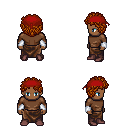
a pixel art fantasy rpg character, male body template, human, dark skin, brown long-sleeve shirt, robe skirt, brunette curly afro hairstyle, red bandana, white cloth bracers, maroon shoes, four views (front, back, left, right), 2x2 character sprite sheet, small pixel art, hard edges, no anti-aliasing